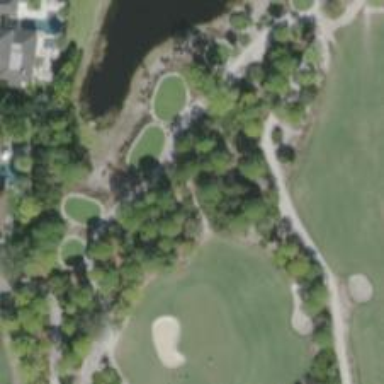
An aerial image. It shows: Path for both road and golf.